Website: crate-barrel
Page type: billing-address
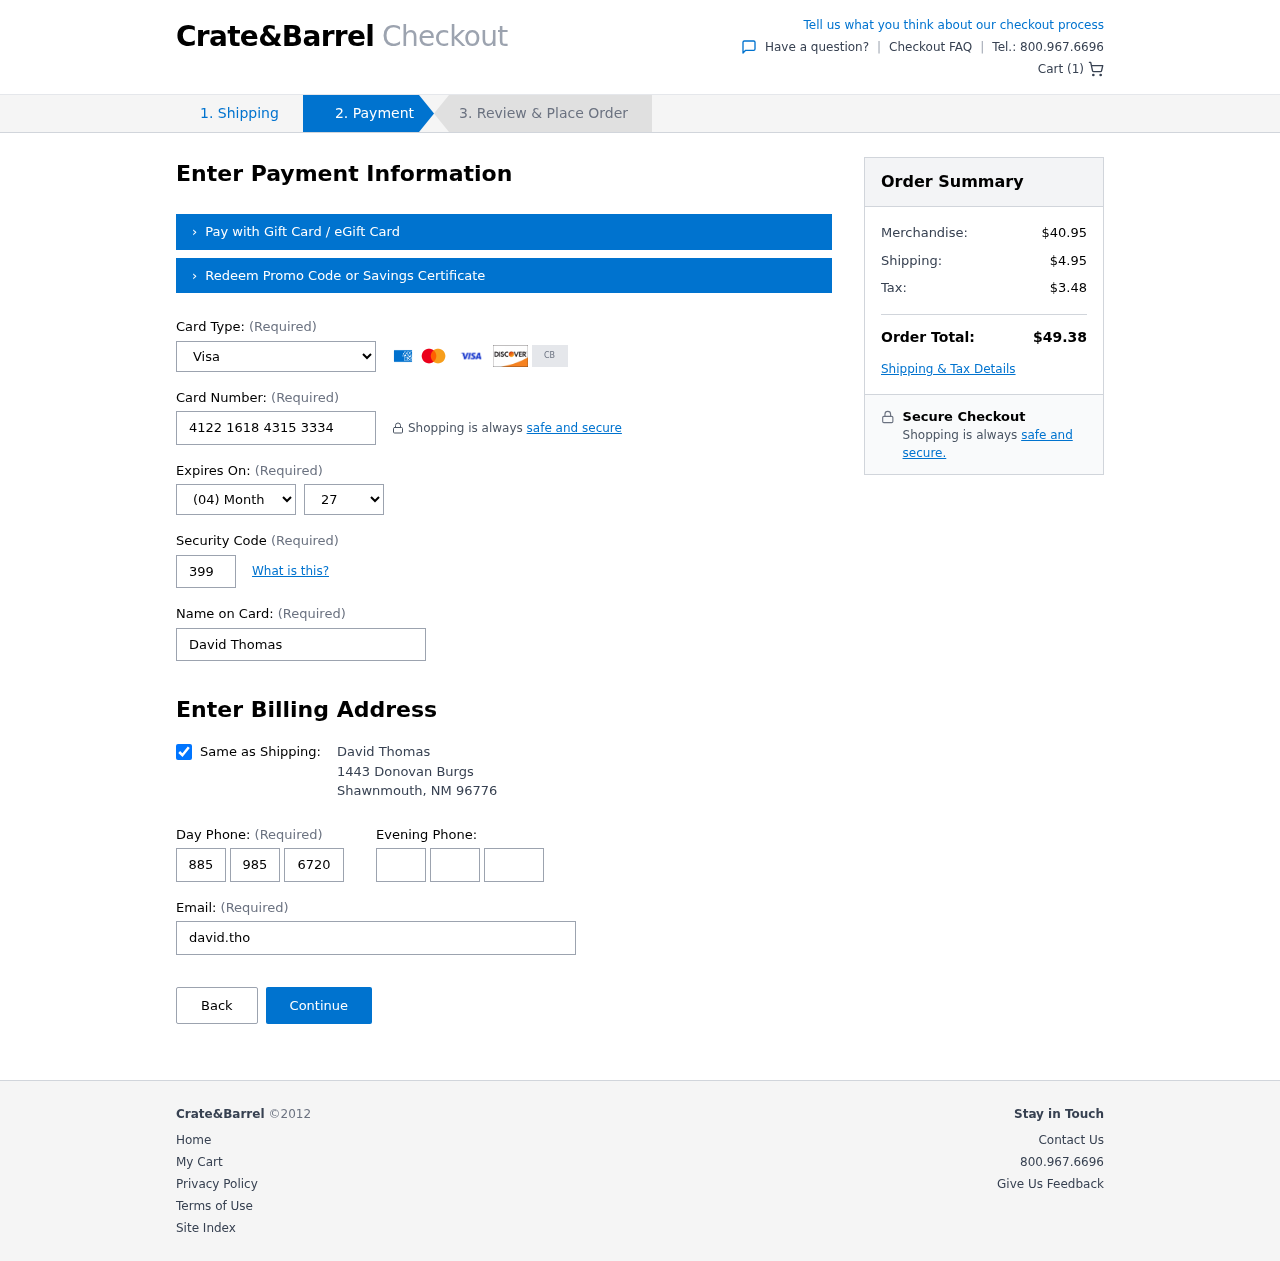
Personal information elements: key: PII_CARD_CVV
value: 399
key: PII_CARD_EXPIRY_MONTH
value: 04
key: PII_CARD_EXPIRY_YEAR
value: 27
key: PII_CARD_NUMBER
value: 4122 1618 4315 3334
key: PII_CARD_TYPE
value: Visa
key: PII_CITY
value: Shawnmouth
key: PII_EMAIL
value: david.thomas@gmail.com
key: PII_FULLNAME
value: David Thomas
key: PII_PHONE_AREA
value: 885
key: PII_PHONE_PREFIX
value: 985
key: PII_PHONE_SUFFIX
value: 6720
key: PII_POSTCODE
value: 96776
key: PII_STATE_ABBR
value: NM
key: PII_STREET
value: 1443 Donovan Burgs
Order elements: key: ORDER_NUM_ITEMS
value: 1
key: ORDER_SUBTOTAL
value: $40.95
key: ORDER_SHIPPING_COST
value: $4.95
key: ORDER_TAX
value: $3.48
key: ORDER_TOTAL
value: $49.38